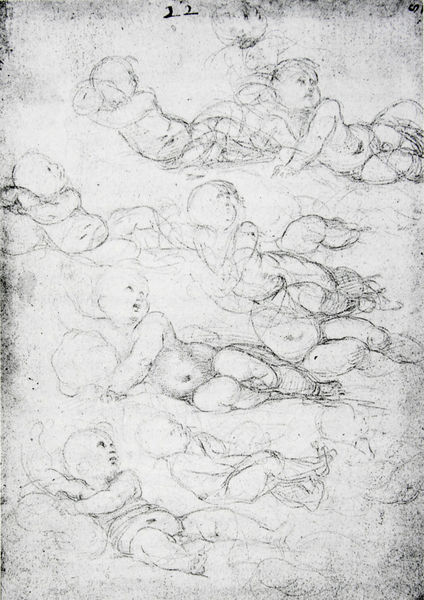
Titel: Blatt mit Studien für das Jesuskind (darunter zwei Skizzen für die "Bridgewater Madonna")
Künstler: Raphael
Standort: London
Institution: British Museum
Schlagwörter: akt, dunkel, himmel, kopf, körper, nackt, weiß, wolken, akte, bewegung, grau, hell, köpfe, mund, nase, schwarz, skizze, zeichnung, blick, gesichter, jung, anatomie, arm, arme, augen, gesicht, mensch, stein, gewand, pose, kind, blatt, renaissance, fliegen, kinder, rund, engel, putte, putto, beine, bein, wangen, liegen, umrisse, haltung, studie, übung, backen, grafik, graphik, klein, linien, baby, ausdruck, kissen, white, black, dick, figures, old, painting, verzierung, mimik, looking, nabel, bauch, nackte, junge, bauchnabel, liegend, oben, fett, leiber, knabe, gestützt, kohle, schweben, babys, druck, viele, illustration, schwarzweiß, bleistift, gestik, entwurf, studien, übungen, zahl, ziffer, angel, angels, heaven, naked, nude, nudity, sky, lieben, boy, child, eyes, feet, plan, drawing, paper, entwürfe, vorlage, putten, skizzen, gaze, drehung, süss, mouth, sketch, putti, smile, leaning, wings, children, cherubs, proportionen, zeichnungen, michelangelo, leonardo, draft, ansichten, versuch, study, pencil, raffael, forms, shapes, überschneidungen, figure, positionen, versuche, coal, chalk, charcoal, lying, resting, botticelli, playing, body, happiness, navel, reclining, shape, variation, exercise, practice, babies, blick nach oben, posture, bottivelli, gemäldestudie, mmund, infant, blueprint, 22, da vinci, belly, number, sketchbook, laying, 2, layout, up, overlapping, poses, selbe haltung, nacktg, rohfassung, cherubim, posing, many, blurprint, od, arm cross, pudgy